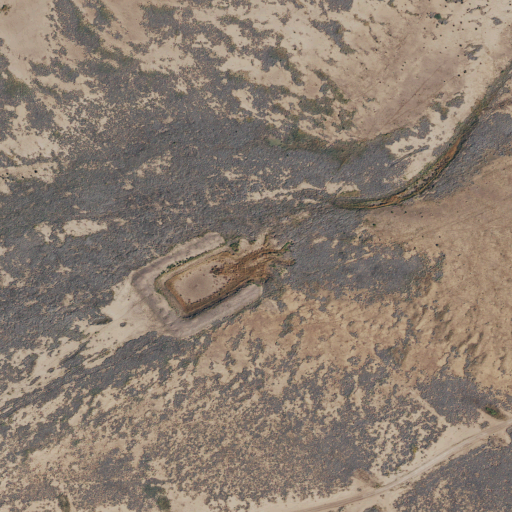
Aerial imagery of valley in Texas named Wood Canyon containing only shrub